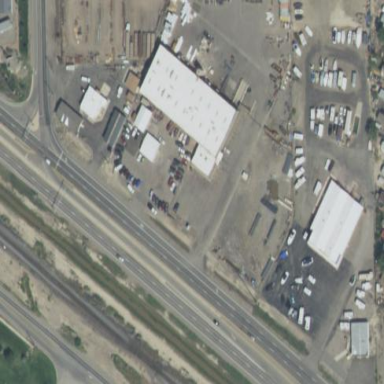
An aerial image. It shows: Industrial building.